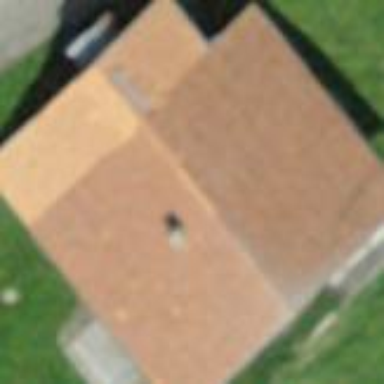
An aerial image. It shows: Cabin.